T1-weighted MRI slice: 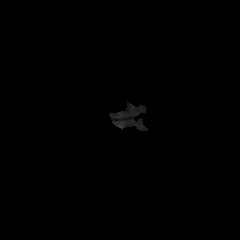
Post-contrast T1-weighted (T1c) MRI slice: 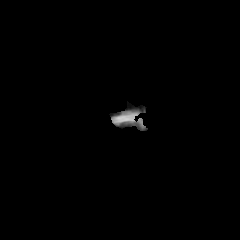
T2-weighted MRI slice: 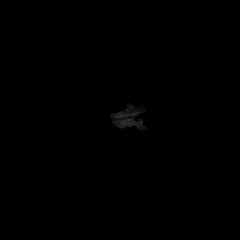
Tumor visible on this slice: no